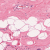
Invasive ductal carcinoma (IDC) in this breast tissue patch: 0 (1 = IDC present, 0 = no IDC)